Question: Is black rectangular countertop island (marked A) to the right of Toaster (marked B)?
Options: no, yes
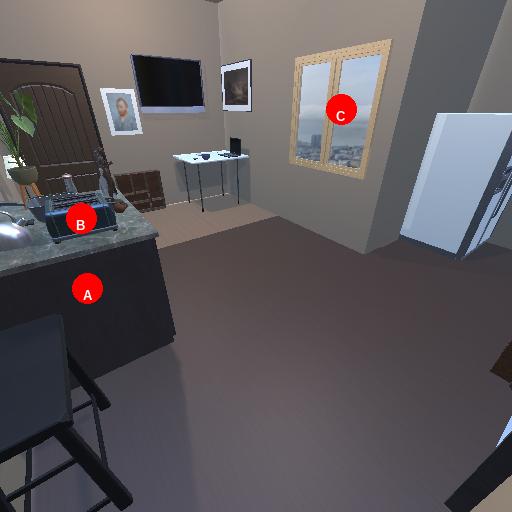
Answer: no